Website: bh-photo
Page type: customer-info-address
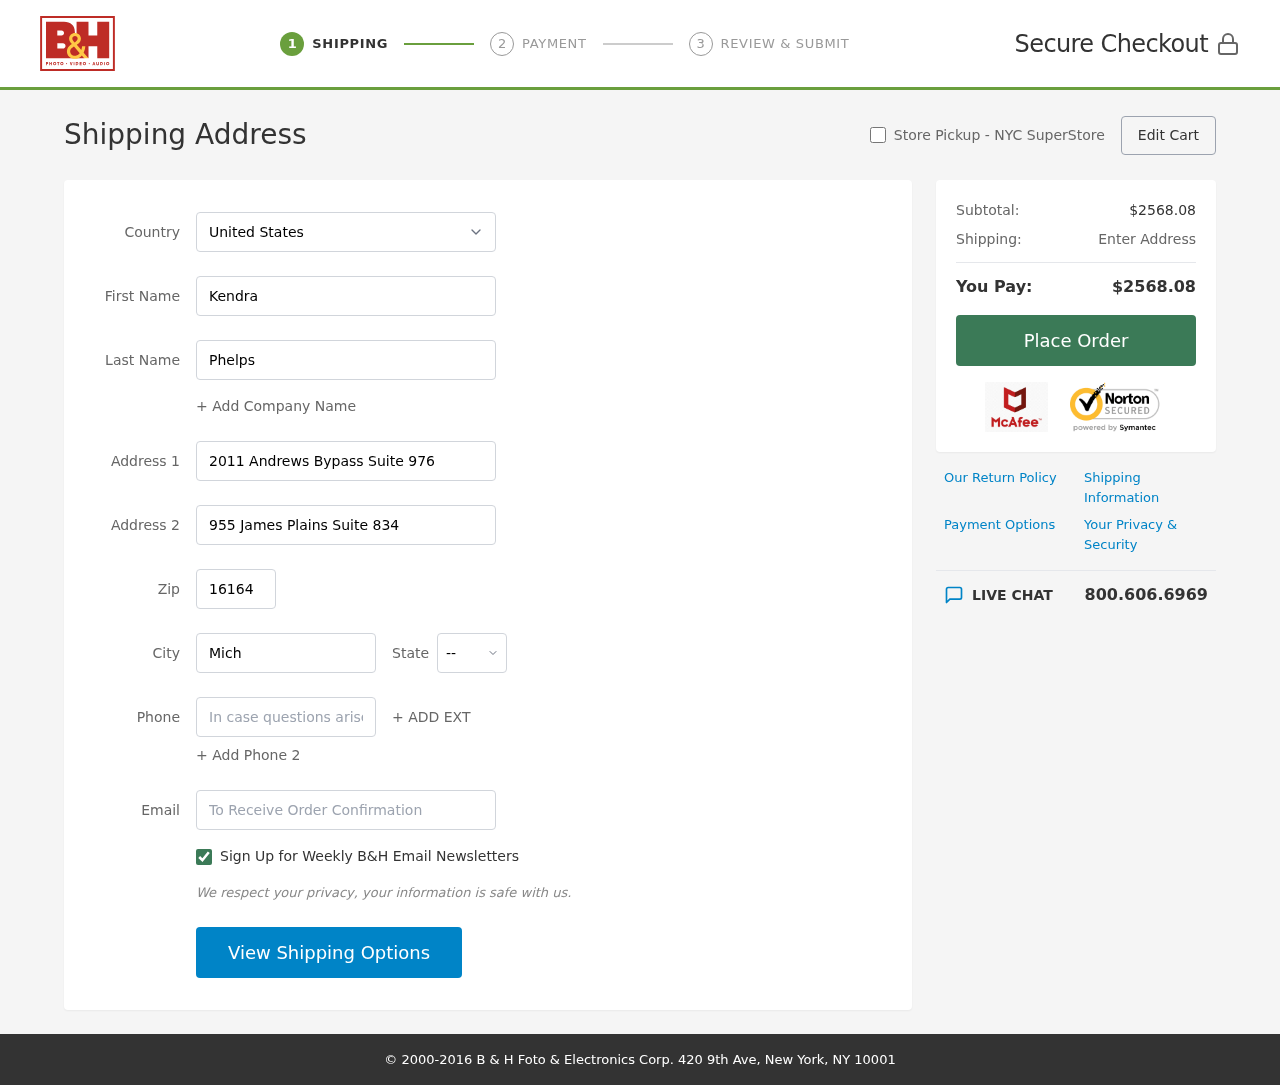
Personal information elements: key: PII_CITY
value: Michaeltown
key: PII_COUNTRY
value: United States
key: PII_EMAIL
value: kphelps@hotmail.com
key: PII_FIRSTNAME
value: Kendra
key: PII_LASTNAME
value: Phelps
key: PII_PHONE
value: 5147067717
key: PII_POSTCODE
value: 16164
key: PII_STATE_ABBR
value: KY
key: PII_STREET
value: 2011 Andrews Bypass Suite 976
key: PII_STREET2
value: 955 James Plains Suite 834
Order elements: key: ORDER_SUBTOTAL
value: $2568.08
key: ORDER_TOTAL
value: $2568.08